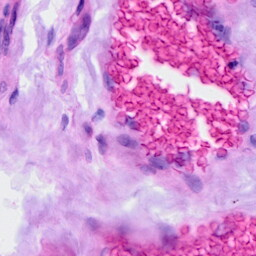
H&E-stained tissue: Ovarian